Brain MRI, t2w sequence, axial 2D slice.
Patient: age 35, sex F, weight 90 kg, height 1.9 m
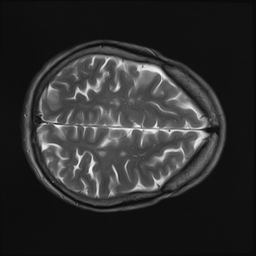